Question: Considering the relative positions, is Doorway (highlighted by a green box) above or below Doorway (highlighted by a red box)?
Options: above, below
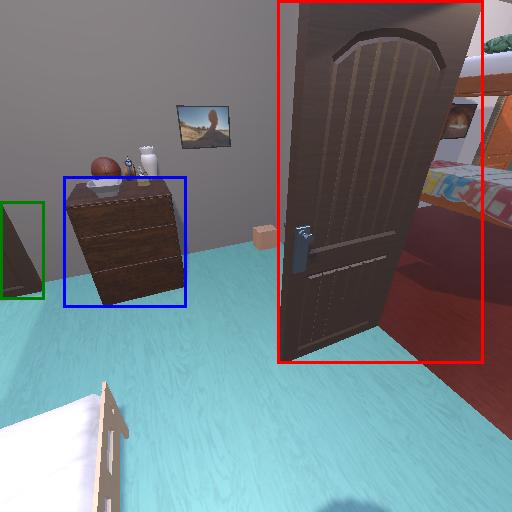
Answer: above